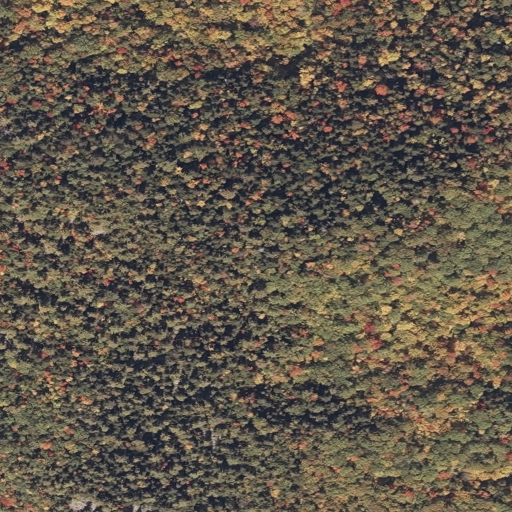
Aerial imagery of mountain in Maine named Mount Glines containing evergreen forest, deciduous forest, and mixed forest